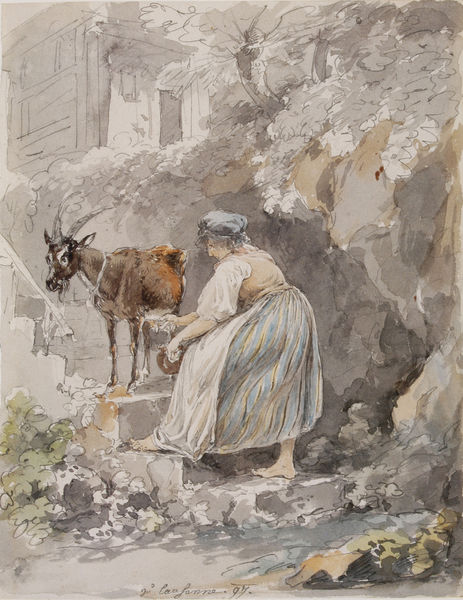
Titel: Eine Ziegenmelkerin zu Lausanne
Künstler: Johann Georg von Dillis
Institution: (Privatbesitz)
Schlagwörter: baum, berg, blau, dunkel, felsen, gemälde, laub, schatten, wasser, aquarell, bäume, gelb, grün, mädchen, ocker, blumen, braun, fenster, frau, grau, hell, hut, kleid, licht, orange, pastell, rücken, skizze, strasse, tür, weiss, zeichnung, gebäude, gras, haus, tier, tiere, tuch, weg, haube, malerei, rock, hemd, mütze, wand, alte, blass, bluse, falten, mensch, schüssel, stehen, stein, steine, horn, signatur, erde, feld, natur, strauch, weide, busch, büsche, hütte, sträucher, boden, stoff, pflanzen, höhle, arbeit, esel, krug, beine, fell, kopfbedeckung, schürze, topf, farbig, füße, hintern, magd, schrift, bäuerin, fels, mauer, tag, bauernhof, treppe, dick, kopftuch, inschrift, streifen, geländer, stufe, stufen, podest, knie, weste, bauer, tor, barfuss, laviert, tusche, bücken, arsch, haustier, milch, felsig, beschriftung, bleistift, hausfrau, euter, hörner, melken, melkerin, hausarbeit, zeige, ziegenbock, ziege, lavierung, dirndl, erhöhung, schürtze, hinterteil, grotten, gas, stiegen, geiss, handlauf, arbeiterin, geissbock, zitze, hiut, bäuherin, horne, melkend, barfu?, 97